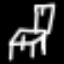
Label: chair